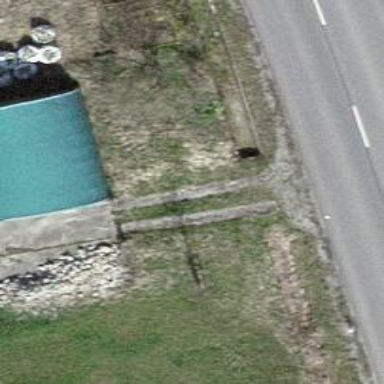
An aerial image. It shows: Culvert tunnel under ditch.